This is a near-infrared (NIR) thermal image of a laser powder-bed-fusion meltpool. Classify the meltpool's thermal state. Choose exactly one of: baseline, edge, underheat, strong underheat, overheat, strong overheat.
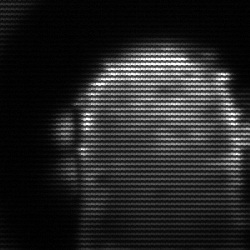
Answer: baseline